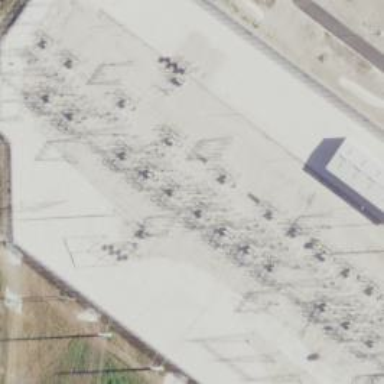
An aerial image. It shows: Switch for power supply.